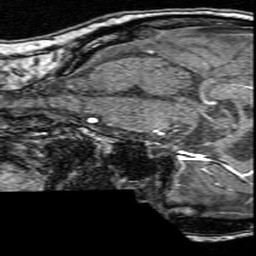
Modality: angio
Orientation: sagittal
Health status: ill
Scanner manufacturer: siemens
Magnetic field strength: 3 T
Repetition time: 0.022 s
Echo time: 0.00395 s